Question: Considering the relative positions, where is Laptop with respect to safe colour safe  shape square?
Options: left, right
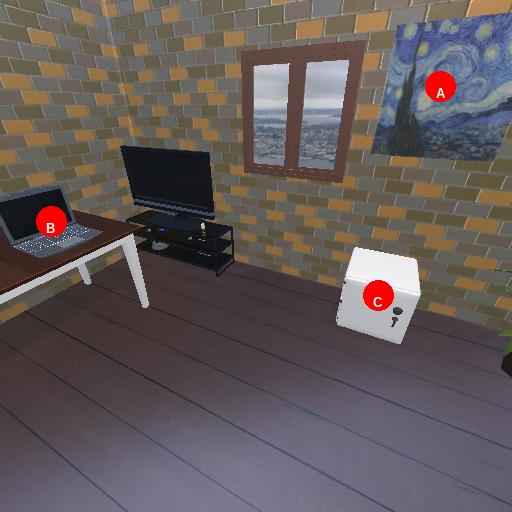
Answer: left